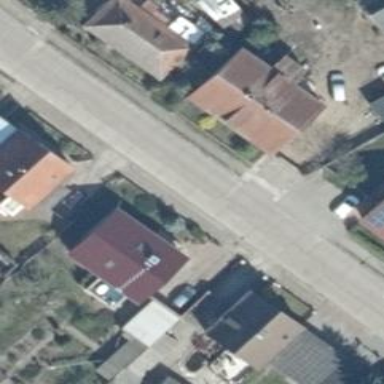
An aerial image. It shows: Residential road surfaced with concrete plates.